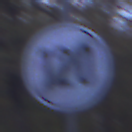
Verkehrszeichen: EndeGeschwindigkeit120
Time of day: Night
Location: Outdoor (Suburban)
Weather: PartlyCloudy
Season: NotSpecified
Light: Artificial